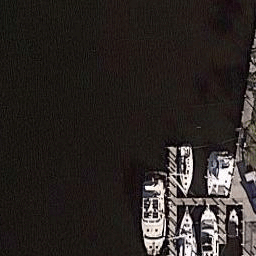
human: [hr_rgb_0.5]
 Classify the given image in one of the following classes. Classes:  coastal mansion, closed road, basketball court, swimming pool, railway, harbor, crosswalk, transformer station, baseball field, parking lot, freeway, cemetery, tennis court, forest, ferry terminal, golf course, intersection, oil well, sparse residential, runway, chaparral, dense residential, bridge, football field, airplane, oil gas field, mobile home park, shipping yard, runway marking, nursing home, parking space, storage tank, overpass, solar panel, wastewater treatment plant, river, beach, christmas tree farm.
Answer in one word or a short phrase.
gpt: harbor